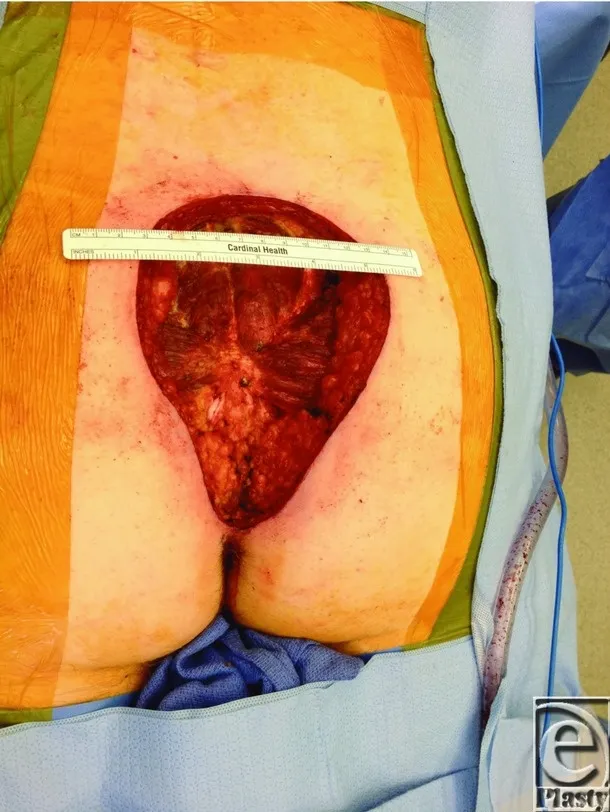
Wound defect post-excision and debridement.
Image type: medical_photograph (other_medical_photograph)